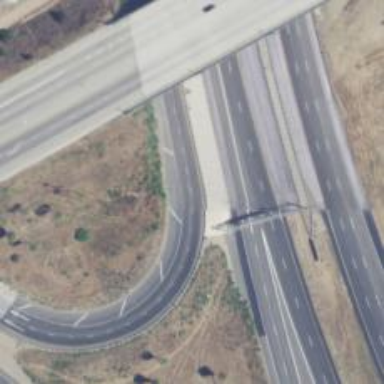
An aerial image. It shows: Trunk link highway with asphalt surface.